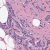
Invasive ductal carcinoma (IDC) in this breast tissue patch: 1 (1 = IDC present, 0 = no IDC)